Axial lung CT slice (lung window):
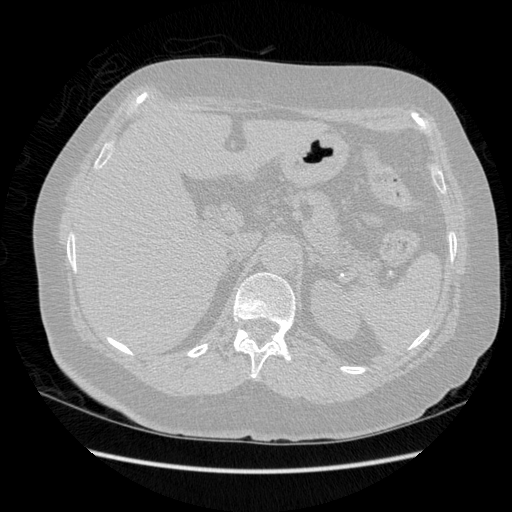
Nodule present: no